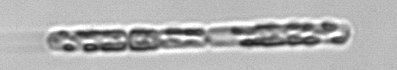
Label: Dactyliosolen_fragilissimus